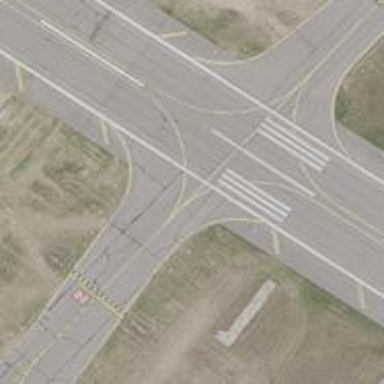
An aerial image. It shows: View of taxiway at the airport.